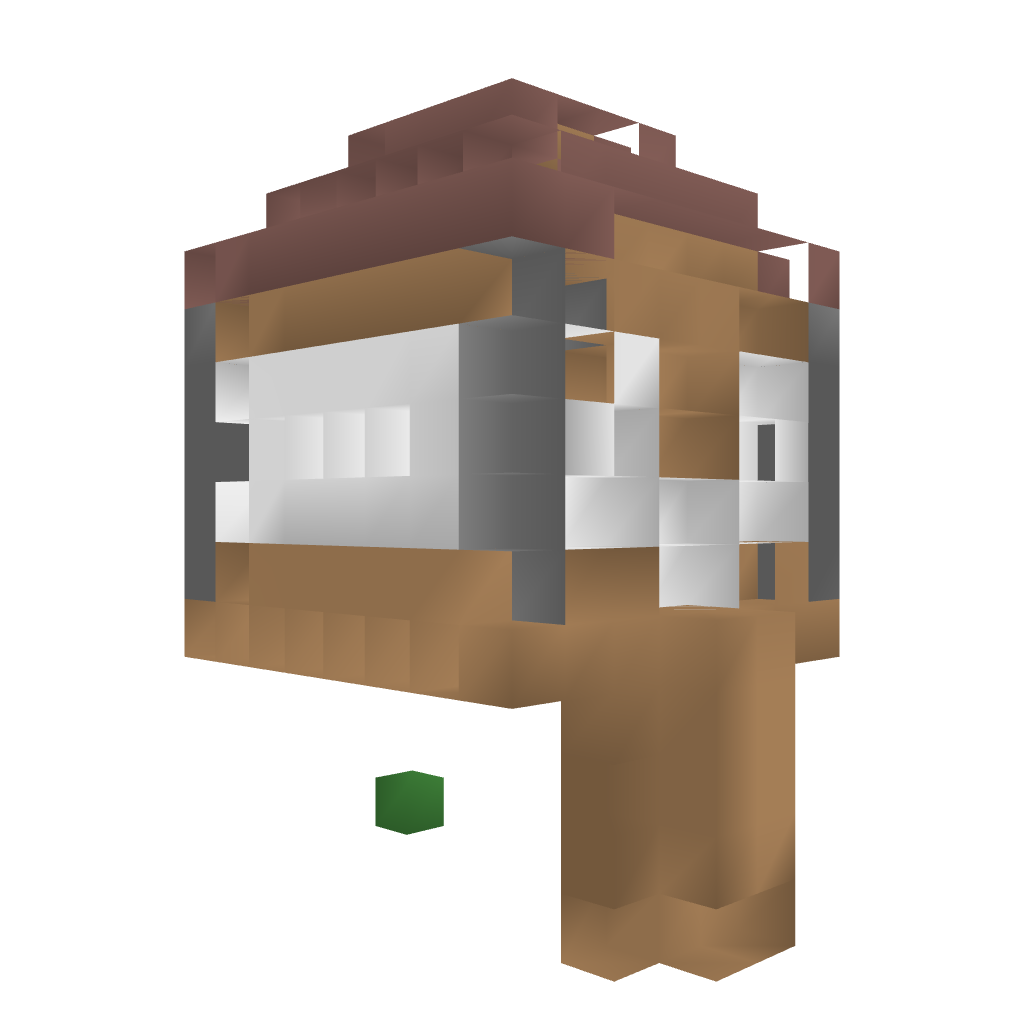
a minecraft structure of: Skull House bad low quality